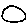
Label: circle